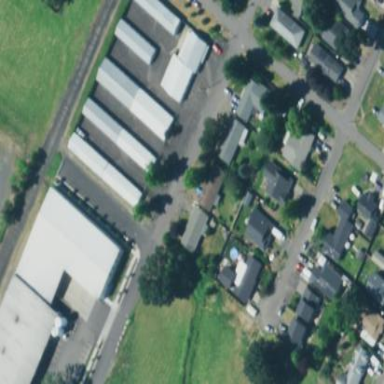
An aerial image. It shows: Storage rental shop.